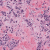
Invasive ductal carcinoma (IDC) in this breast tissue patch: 1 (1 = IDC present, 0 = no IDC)